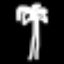
Label: palm tree